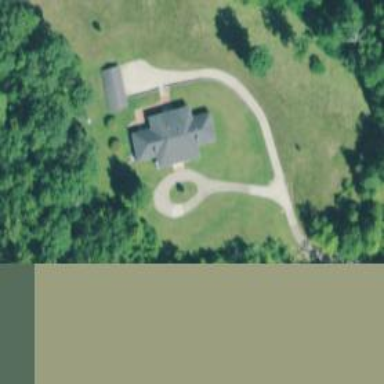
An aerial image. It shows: Driveway leading to service road.